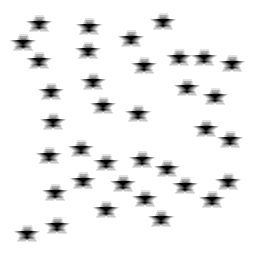
Squares: 0
Triangles: 0
Stars: 36
Total shapes: 36